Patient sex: F
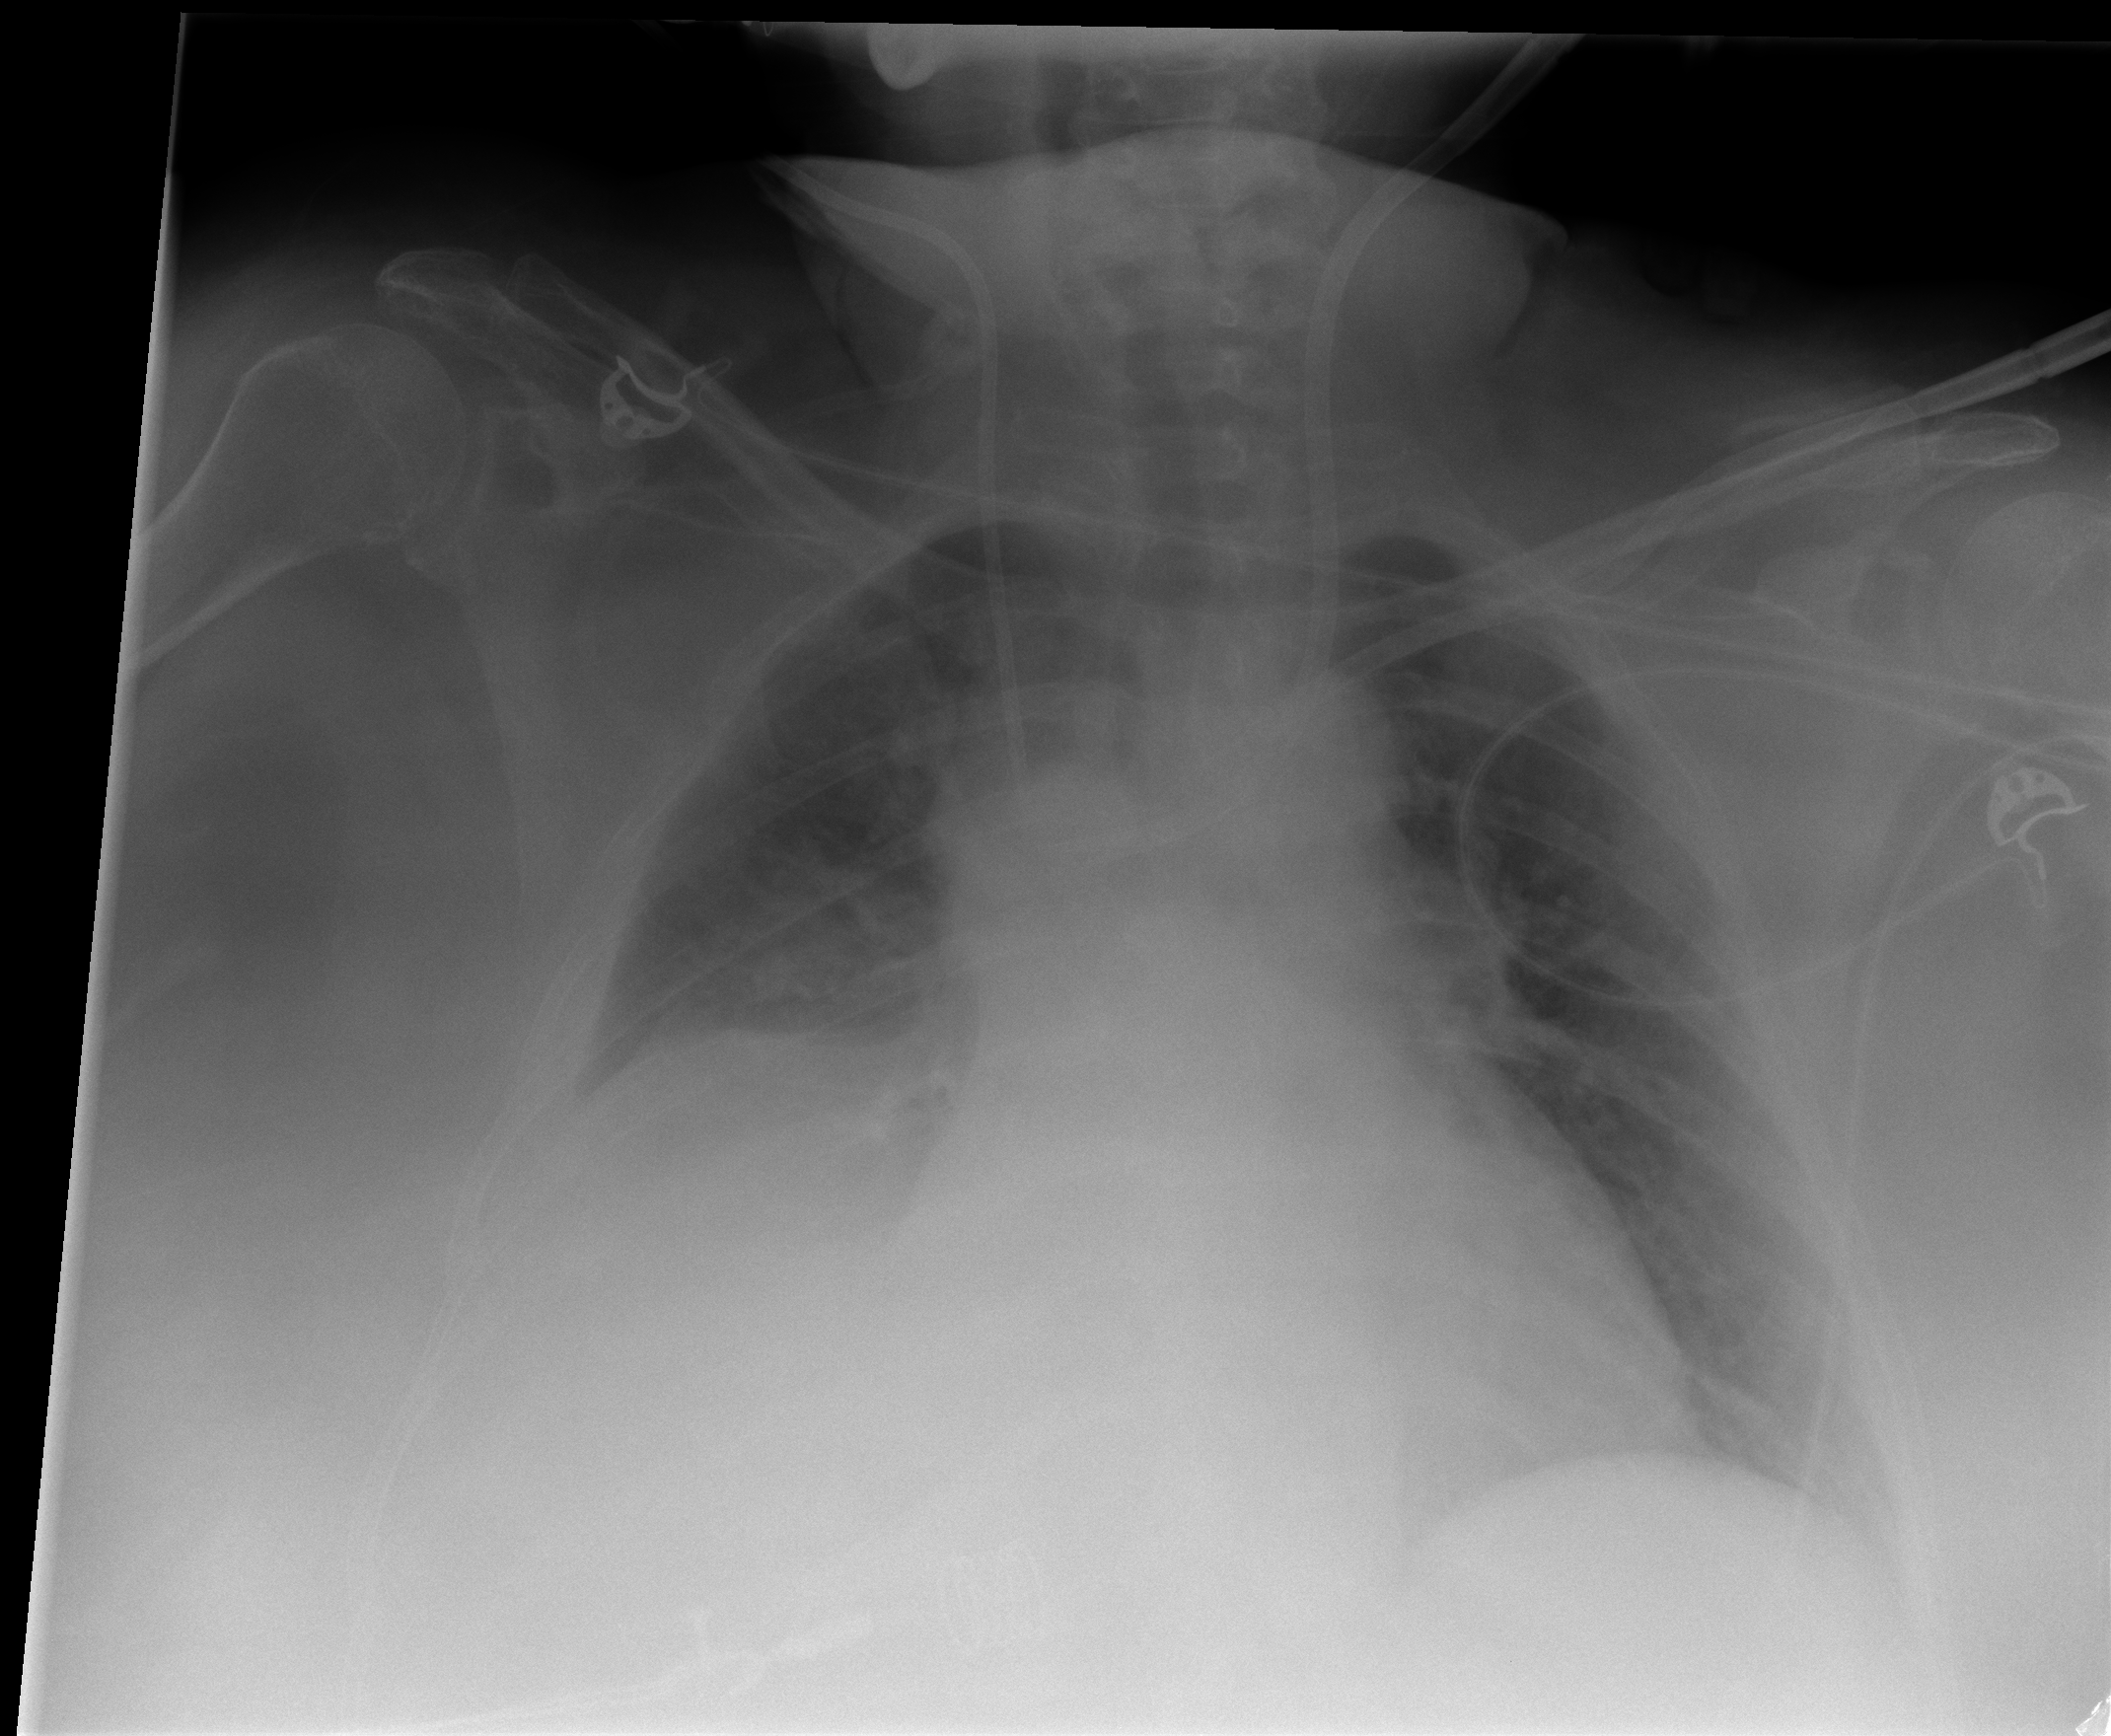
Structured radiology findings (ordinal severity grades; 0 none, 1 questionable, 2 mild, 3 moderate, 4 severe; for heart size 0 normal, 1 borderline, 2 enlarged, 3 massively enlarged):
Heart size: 0
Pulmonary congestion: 2
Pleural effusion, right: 2
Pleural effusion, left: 1
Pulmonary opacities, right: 2
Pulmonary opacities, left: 0
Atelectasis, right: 3
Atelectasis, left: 1